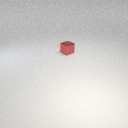
small red metal cube